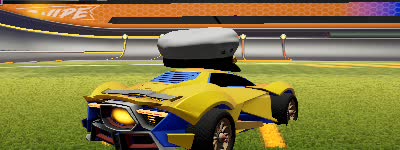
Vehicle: werewolf